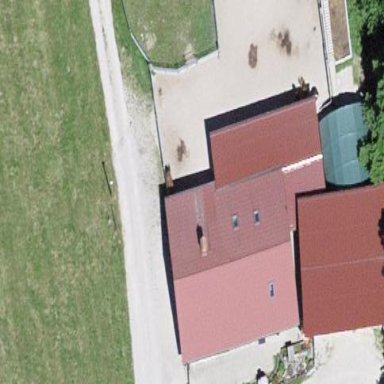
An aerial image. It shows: Farm building.